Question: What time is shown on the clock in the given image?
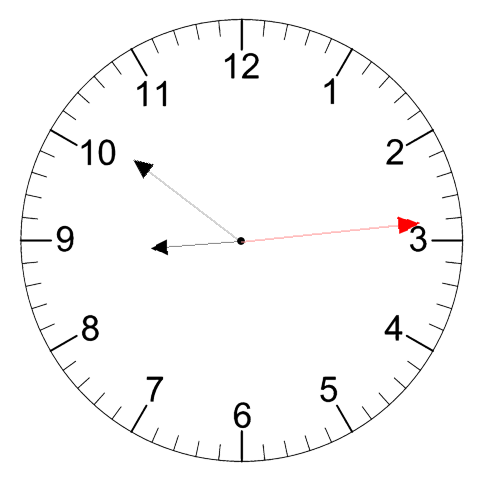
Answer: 08:51:14